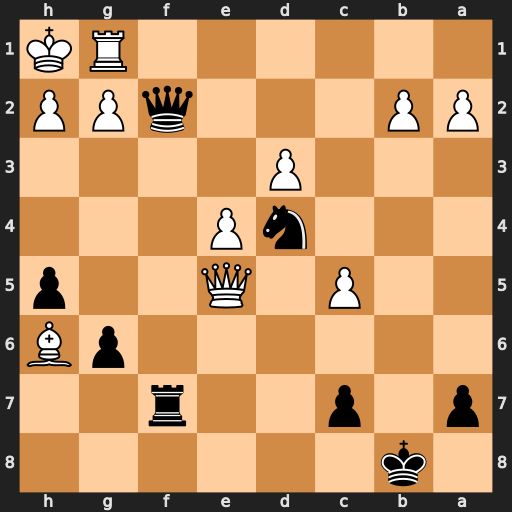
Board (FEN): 1k6/p1p2r2/6pB/2P1Q2p/3nP3/3P4/PP3qPP/6RK
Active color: b
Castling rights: -
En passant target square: -
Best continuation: Qxg1+ Kxg1 Ne2+ Kh1 Rf1#